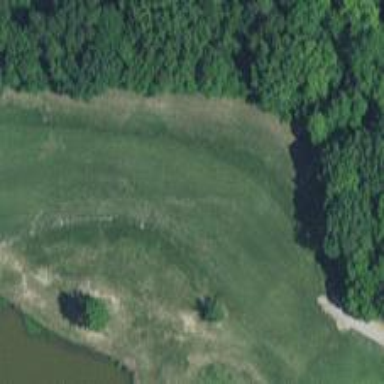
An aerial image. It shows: View of golf hole.